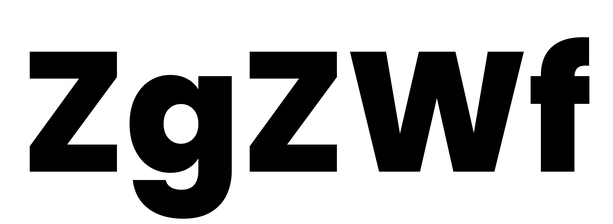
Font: Poppins-ExtraBold